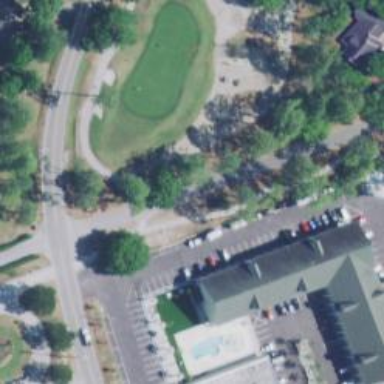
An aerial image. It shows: Hotel building.